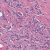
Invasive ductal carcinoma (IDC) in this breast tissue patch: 1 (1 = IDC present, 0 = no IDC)